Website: bh-photo
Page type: review-order
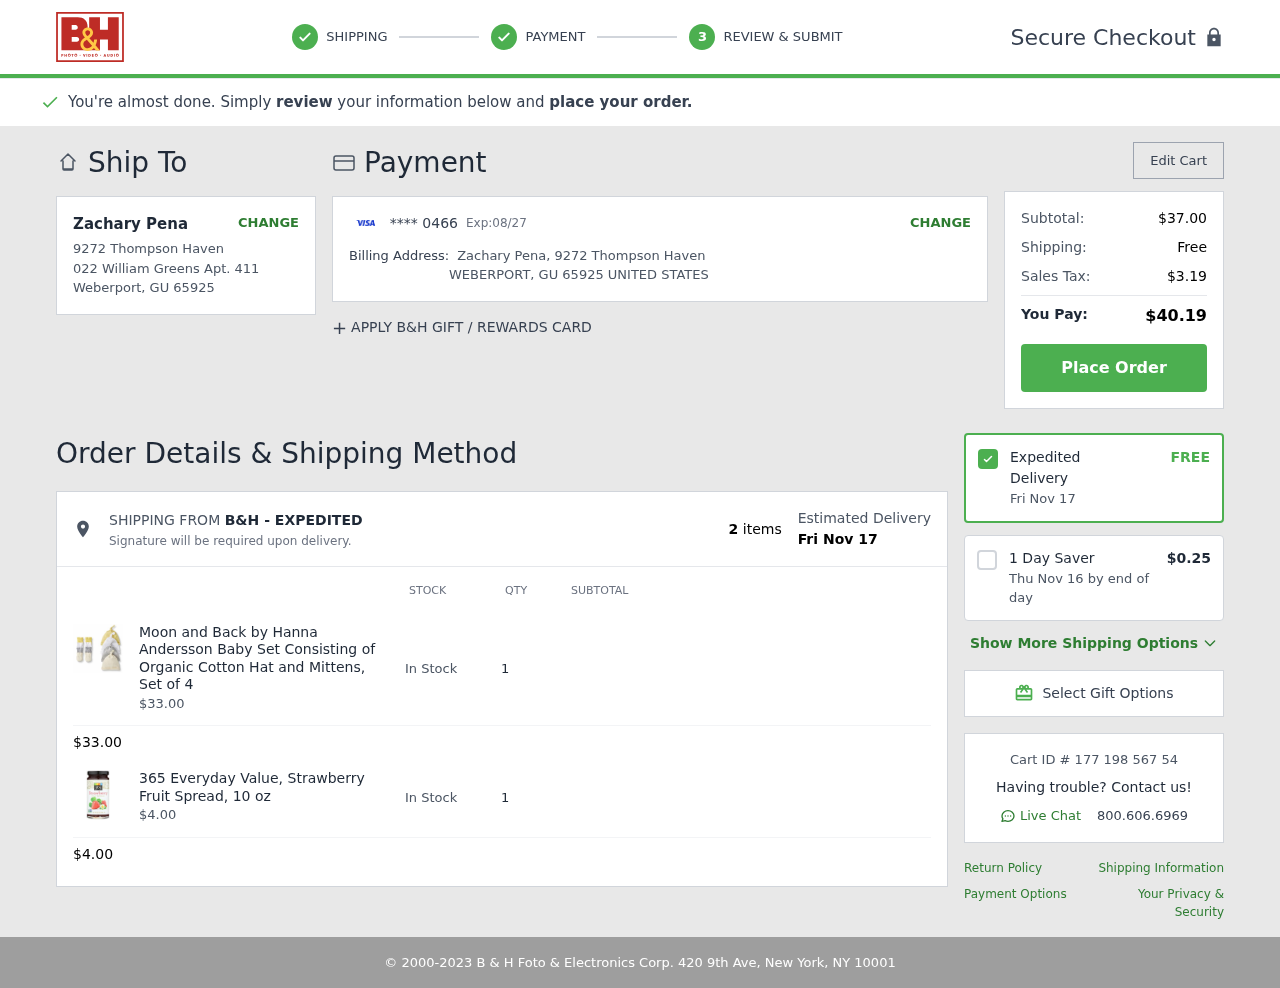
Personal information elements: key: PII_CARD_EXPIRY
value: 08/27
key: PII_CARD_LAST4
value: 0466
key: PII_CITY
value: Weberport
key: PII_COUNTRY
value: UNITED STATES
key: PII_FULLNAME
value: Zachary Pena
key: PII_POSTCODE
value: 65925
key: PII_STATE_ABBR
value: GU
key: PII_STREET
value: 9272 Thompson Haven
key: PII_STREET2
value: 9272 Thompson Haven
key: PII_STREET2
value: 022 William Greens Apt. 411
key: PII_FULLNAME2
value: Zachary Pena
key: PII_CITY2
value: WEBERPORT
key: PII_STATE_ABBR2
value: GU
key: PII_POSTCODE2
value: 65925
Product elements: key: PRODUCT1_NAME
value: Moon and Back by Hanna Andersson Baby Set Consisting of Organic Cotton Hat and Mittens, Set of 4
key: PRODUCT1_PRICE
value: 33
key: PRODUCT1_QUANTITY
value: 1
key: PRODUCT2_NAME
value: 365 Everyday Value, Strawberry Fruit Spread, 10 oz
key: PRODUCT2_PRICE
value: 4
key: PRODUCT2_QUANTITY
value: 1
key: PRODUCT1_SUBTOTAL
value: $33.00
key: PRODUCT2_SUBTOTAL
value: $4.00
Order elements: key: ORDER_SUBTOTAL
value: $37.00
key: ORDER_SHIPPING_COST
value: Free
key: ORDER_TAX
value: $3.19
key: ORDER_TOTAL
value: $40.19
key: ORDER_NUM_ITEMS
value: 2 items
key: ORDER_DELIVERY_DATE
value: Fri Nov 17
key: ORDER_DELIVERY_DATE2
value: Fri Nov 17
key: ORDER_DELIVERY_DATE_ALT
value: Thu Nov 16 by end of day
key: ORDER_EXPEDITED_SHIPPING
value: $0.25
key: ORDER_ID
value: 177 198 567 54